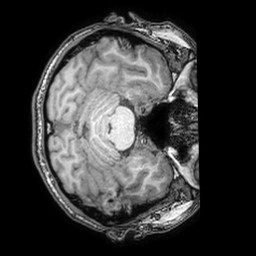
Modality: T1w
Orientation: axial
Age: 34
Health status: ill
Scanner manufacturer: philips
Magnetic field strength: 3 T
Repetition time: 0.007 s
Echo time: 0.0035 s